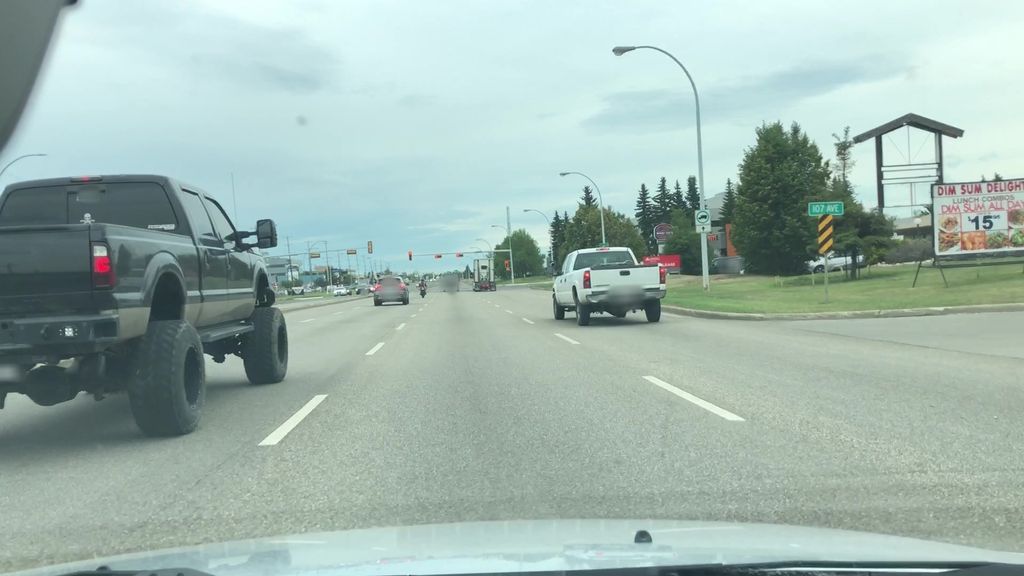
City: edmonton